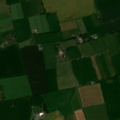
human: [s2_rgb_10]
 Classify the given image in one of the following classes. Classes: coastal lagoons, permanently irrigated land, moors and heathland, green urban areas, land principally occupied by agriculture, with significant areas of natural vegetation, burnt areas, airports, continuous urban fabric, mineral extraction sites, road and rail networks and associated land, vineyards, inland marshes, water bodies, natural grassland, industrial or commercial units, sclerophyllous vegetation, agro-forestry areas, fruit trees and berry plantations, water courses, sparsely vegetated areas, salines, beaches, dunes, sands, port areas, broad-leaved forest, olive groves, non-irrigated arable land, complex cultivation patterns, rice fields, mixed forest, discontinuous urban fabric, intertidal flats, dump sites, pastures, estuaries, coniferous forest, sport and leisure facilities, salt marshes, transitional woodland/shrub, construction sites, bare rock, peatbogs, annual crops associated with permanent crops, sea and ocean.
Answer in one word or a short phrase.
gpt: non-irrigated arable land, pastures, complex cultivation patterns